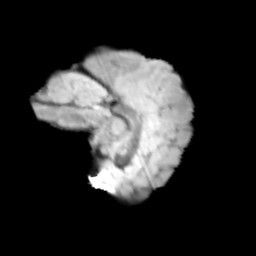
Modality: T2w
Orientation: sagittal
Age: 13
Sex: male
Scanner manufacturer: siemens
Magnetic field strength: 3 T
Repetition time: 3.8 s
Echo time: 0.07 s